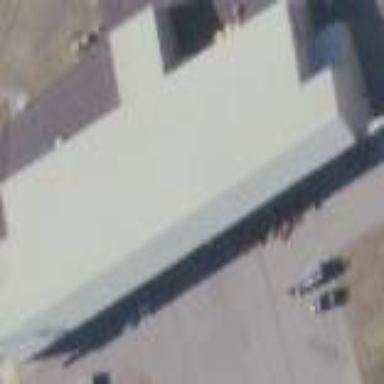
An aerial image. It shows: Hangar building at airport.